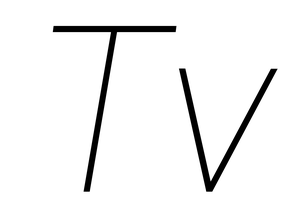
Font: Roboto-Italic_Thin_Italic